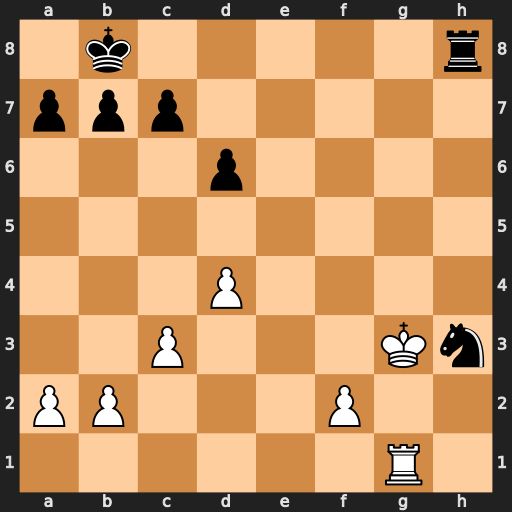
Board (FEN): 1k5r/ppp5/3p4/8/3P4/2P3Kn/PP3P2/6R1
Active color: w
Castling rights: -
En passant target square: -
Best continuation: Rh1 Rg8+ Kxh3 Rh8+ Kg2